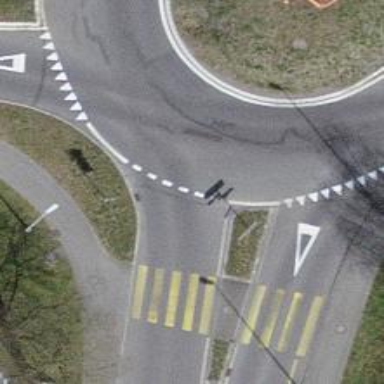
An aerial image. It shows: Road with "give way" sign.